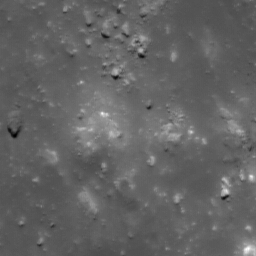
Host type: background_regolith
Lunar coordinates: latitude nan, longitude nan